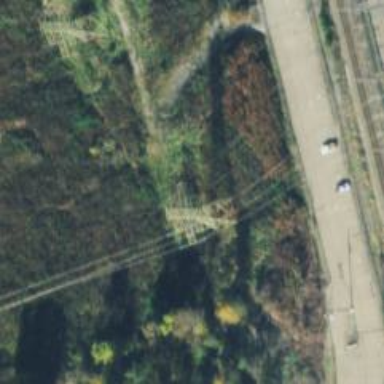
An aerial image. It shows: Lattice structure tower used for power transmission.